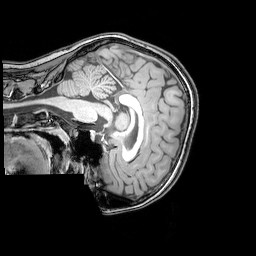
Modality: T1w
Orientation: sagittal
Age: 22
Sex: female
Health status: healthy
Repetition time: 0.081 s
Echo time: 0.037 s